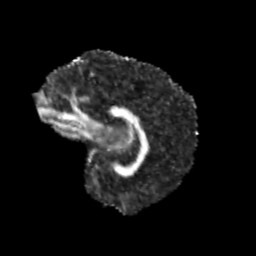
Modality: FA
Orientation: sagittal
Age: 13
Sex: male
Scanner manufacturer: siemens
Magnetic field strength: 3 T
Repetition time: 3.8 s
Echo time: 0.07 s